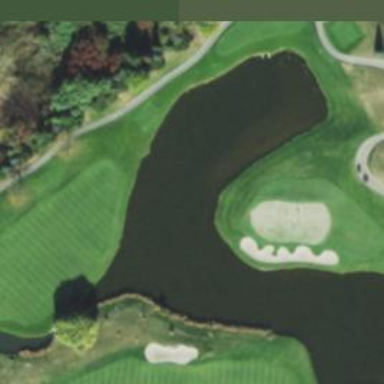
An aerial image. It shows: Water hazard on golf course. The hazard is natural water feature.